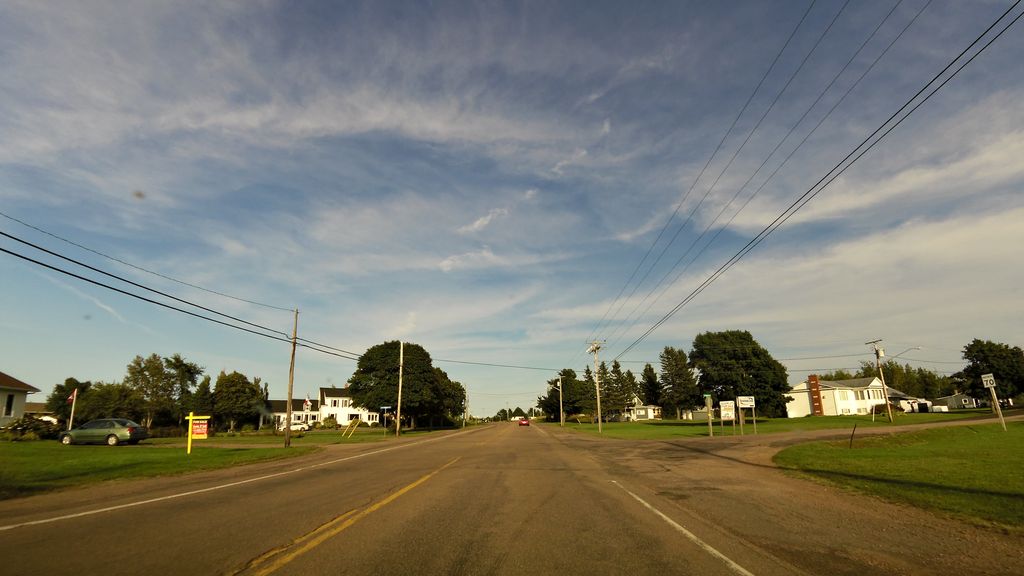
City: charlottetown